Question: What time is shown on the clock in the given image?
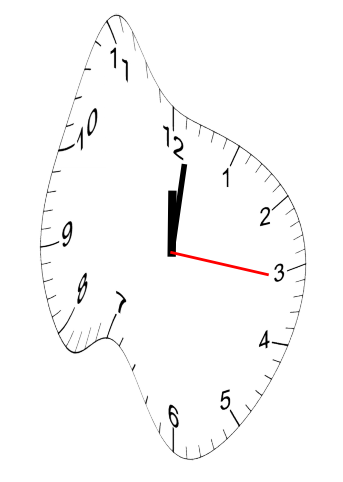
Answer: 12:01:16